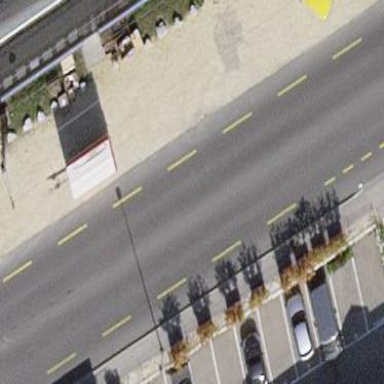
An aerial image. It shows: Parking available on the street side.